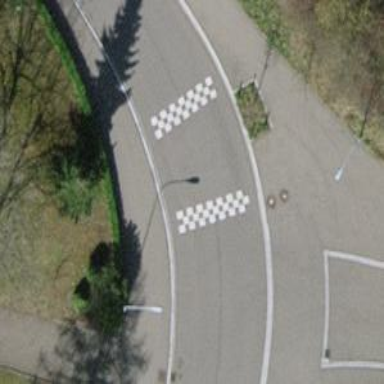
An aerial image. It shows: Unmarked crossing on footway.